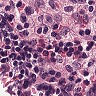
Metastatic tissue present: no